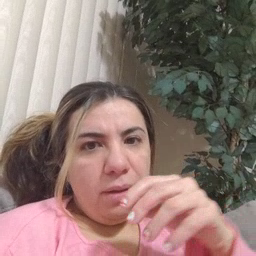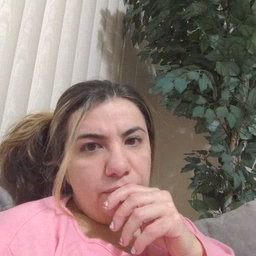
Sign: drop